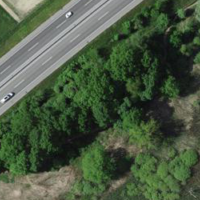
EUNIS habitat code: 57
Species observed at this site:
Juglans regia
Buteo buteo
Galium aparine
Helix pomatia